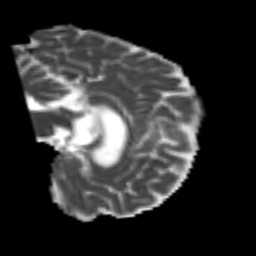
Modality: MD
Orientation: sagittal
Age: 59
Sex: male
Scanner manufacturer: siemens
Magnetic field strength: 3 T
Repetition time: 4.987 s
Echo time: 0.0792 s